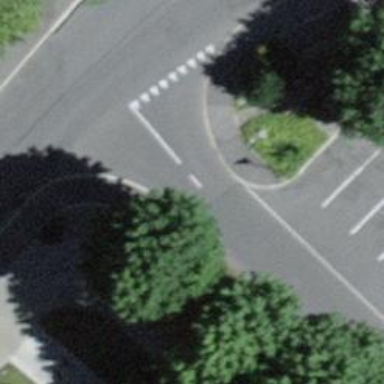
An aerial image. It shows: Road with "give way" sign.